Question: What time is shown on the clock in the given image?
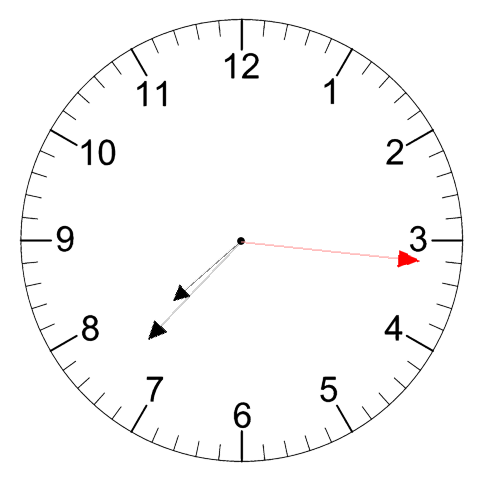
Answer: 07:37:16